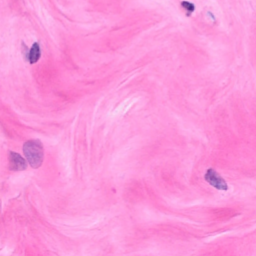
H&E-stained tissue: Breast